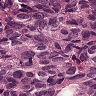
Metastatic tissue present: yes